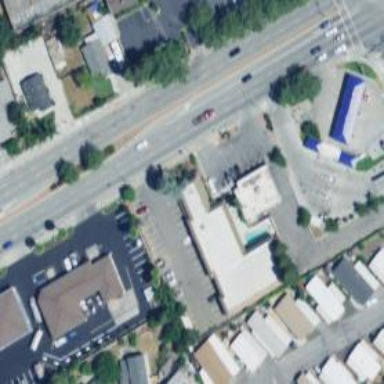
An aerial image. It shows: Convenience shop.